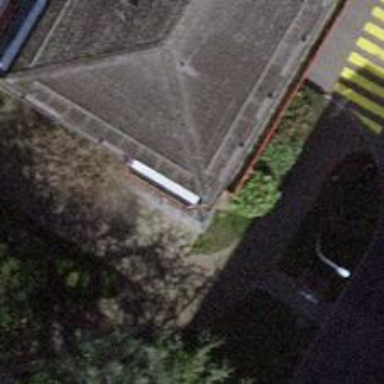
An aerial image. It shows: Bicycle repair station.